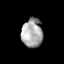
Tissue: prostate
Cell type: T cells
Senescence score: 0.252
Nuclear area (px): 597
Mean DAPI intensity: 165.183